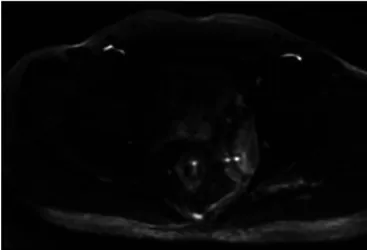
DWI. Of pelvic MRI reveals that there is a linear hypointensity in the left lateral wall of the lower rectum, consistent with the ingested toothpick, and the left levator ani and internal obturator muscles become thickened.
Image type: radiology (mri)